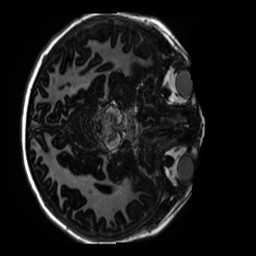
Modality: MP2RAGE
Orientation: axial
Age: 9
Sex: male
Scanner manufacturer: siemens
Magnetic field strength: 3 T
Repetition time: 4 s
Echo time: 0.00303 s